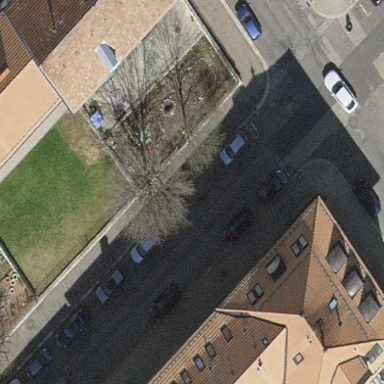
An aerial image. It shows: Residential garden.